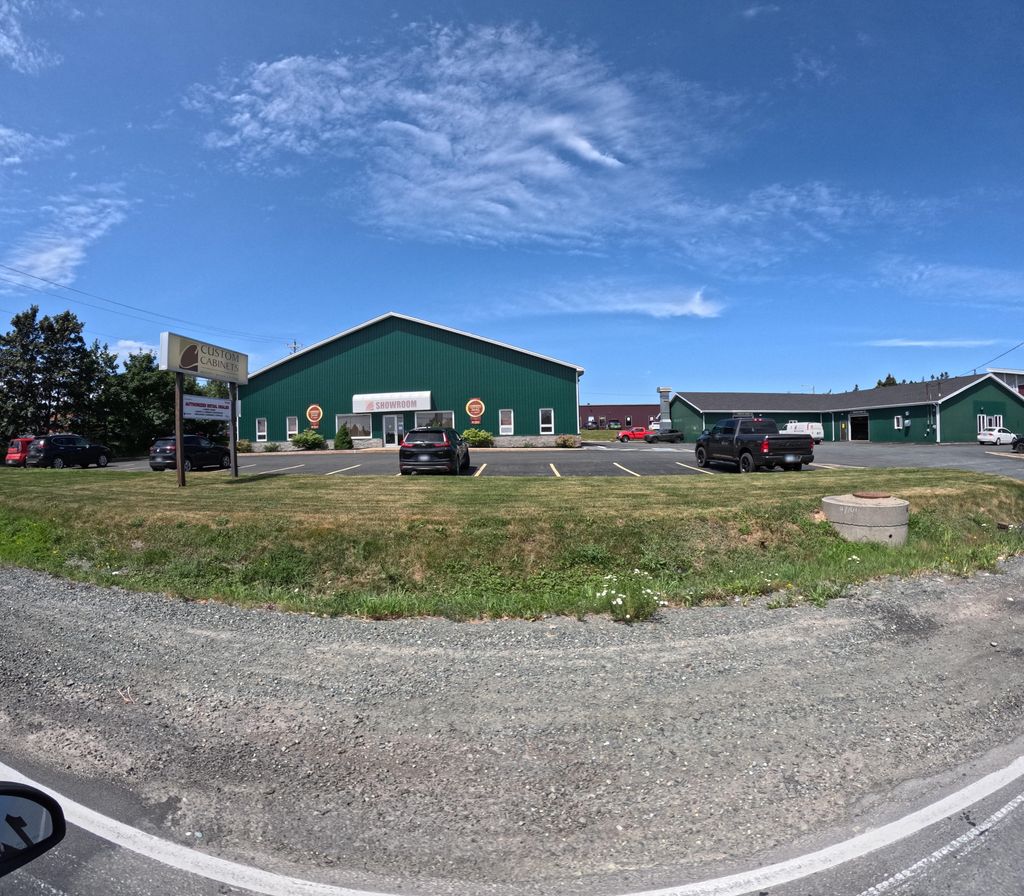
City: st_johns